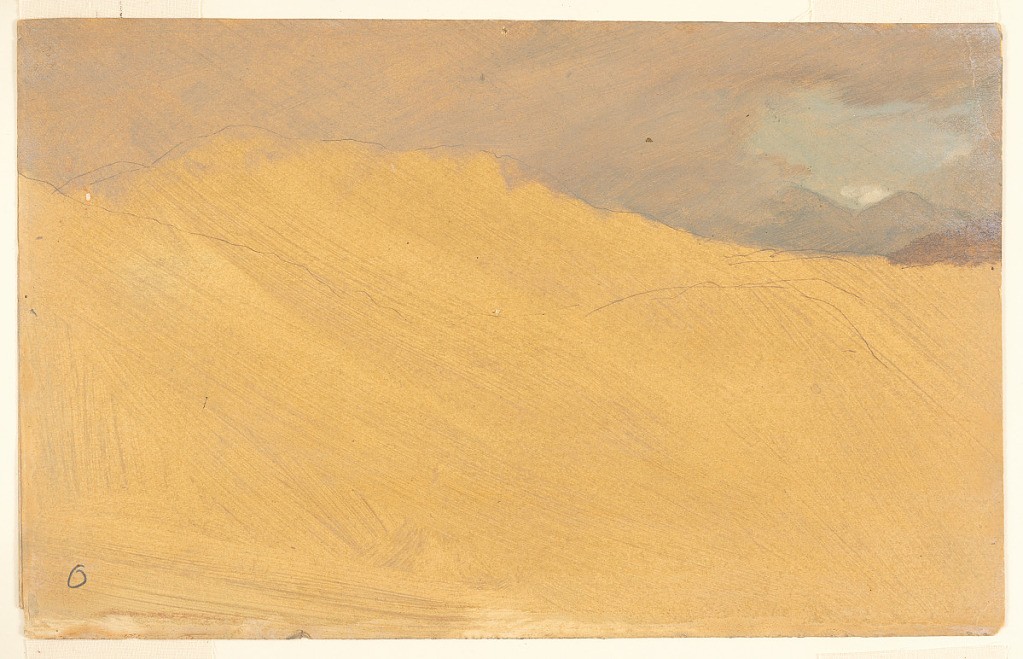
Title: Mountains and Clouds
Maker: Frederic Edwin Church, American, 1826–1900
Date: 1860–80
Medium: Brush and oil, graphite on off-white paperboard
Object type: Drawing
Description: Incomplete landscape sketch showing a view of mountain ridges beneath a tumultuous, cloudy sky. The contour of an unrendered mountainside snakes along the upper portion of the composition, while the mountainside itself is only negative space where the gray ground is visible. Windswept clouds stretch along the upper margin, and break at upper right to reveal a view of two rugged mountain peaks in the background.